Field crop: maize
Growth stage: 2
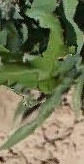
Species: maize